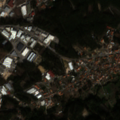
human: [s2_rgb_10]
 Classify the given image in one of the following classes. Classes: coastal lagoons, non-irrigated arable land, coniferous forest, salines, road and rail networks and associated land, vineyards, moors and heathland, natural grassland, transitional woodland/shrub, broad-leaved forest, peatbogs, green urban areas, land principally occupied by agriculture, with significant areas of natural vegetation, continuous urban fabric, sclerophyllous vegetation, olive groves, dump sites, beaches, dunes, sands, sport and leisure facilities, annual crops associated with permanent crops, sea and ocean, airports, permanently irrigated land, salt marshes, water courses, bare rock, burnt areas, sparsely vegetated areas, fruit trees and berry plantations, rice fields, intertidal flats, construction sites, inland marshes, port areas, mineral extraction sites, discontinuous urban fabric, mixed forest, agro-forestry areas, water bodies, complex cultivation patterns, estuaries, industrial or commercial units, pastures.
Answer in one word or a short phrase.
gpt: discontinuous urban fabric, industrial or commercial units, road and rail networks and associated land, coniferous forest, mixed forest